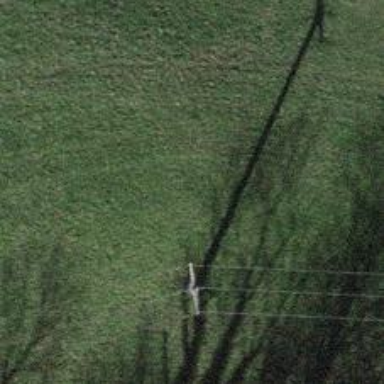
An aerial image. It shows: Power line is depicted.